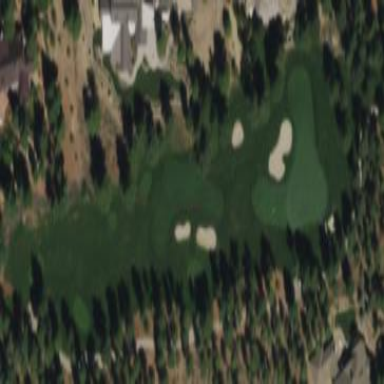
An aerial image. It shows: Area of rough grass used for golf.